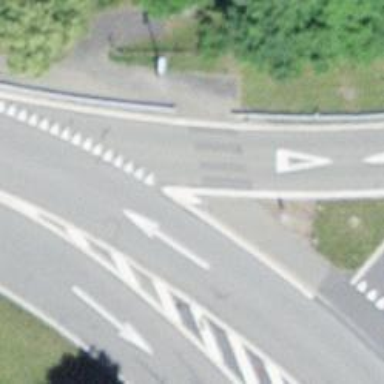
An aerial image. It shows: Road with "give way" sign.